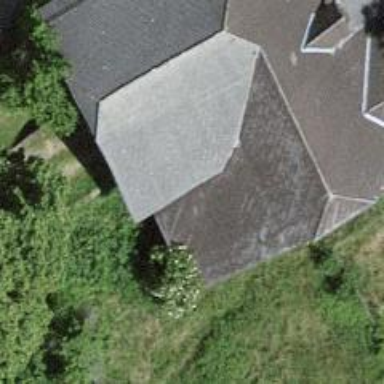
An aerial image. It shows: Farm building.